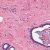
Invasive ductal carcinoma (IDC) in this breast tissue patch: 0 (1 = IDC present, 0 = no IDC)